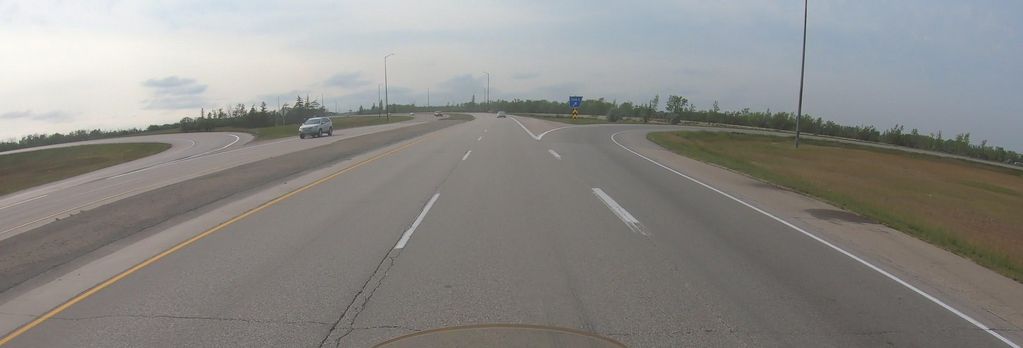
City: winnipeg